Interaction volume radius: 5 \u00c5
Interaction volume height: 25 \u00c5
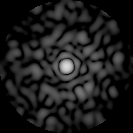
Disorder parameter: 0.8487